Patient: sex M, age 94
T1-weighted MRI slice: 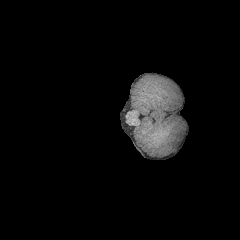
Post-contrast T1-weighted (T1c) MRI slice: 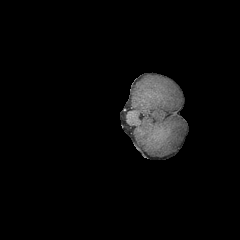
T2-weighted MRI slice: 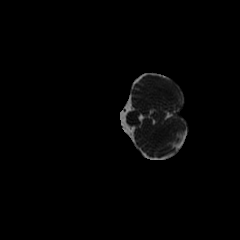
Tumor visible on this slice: no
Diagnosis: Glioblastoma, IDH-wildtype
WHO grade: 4